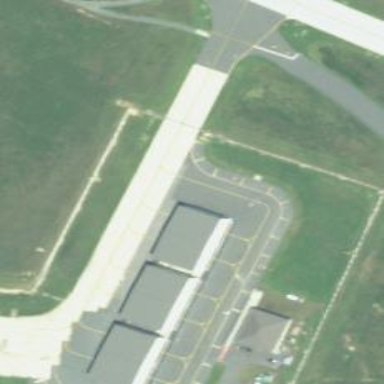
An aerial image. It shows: Image of taxiway at airport.